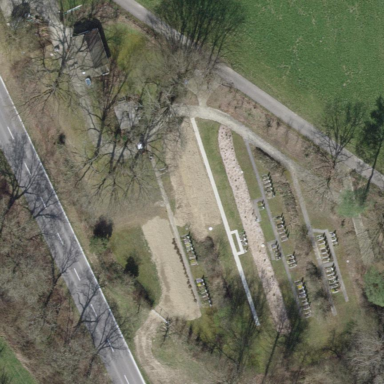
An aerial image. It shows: Cemetery.